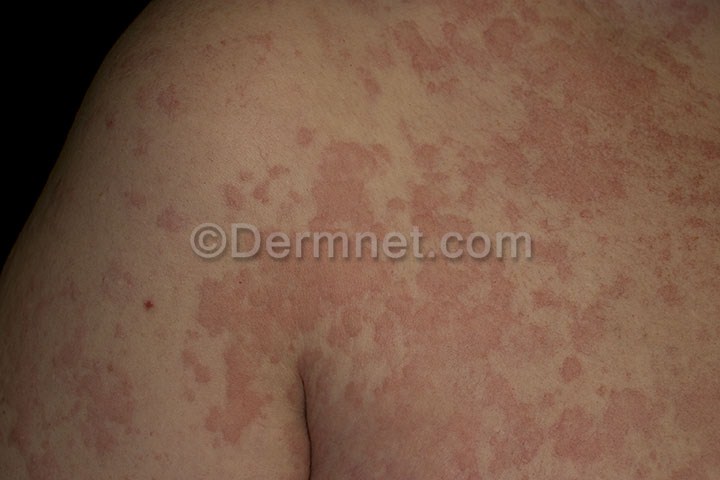
Disease: Urticaria Hives